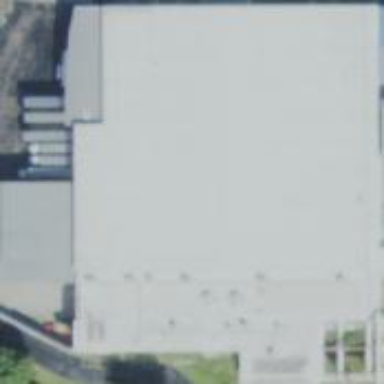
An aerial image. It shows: Commercial building.